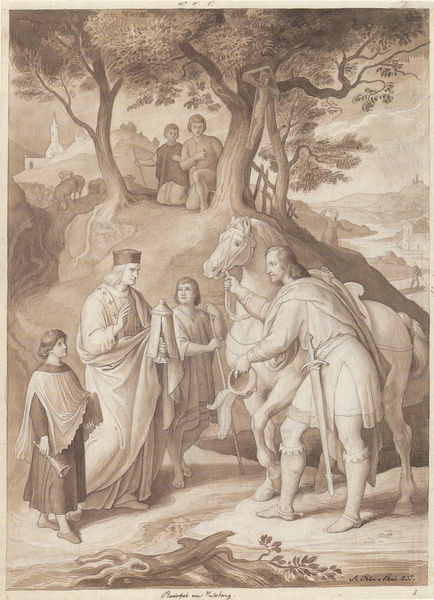
Titel: Rudolf von Habsburg bietet dem Priester sein Pferd an
Künstler: Julius Schnorr von Carolsfeld
Standort: München
Institution: Städtische Galerie im Lenbachhaus, Graphische Sammlung
Schlagwörter: baum, berg, blätter, feder, gruppe, hand, himmel, laub, mann, umhang, weiß, bäume, fluss, kirchturm, landschaft, menschen, mädchen, ocker, see, stadt, äste, braun, frau, grau, hintergrund, hut, männer, nase, schwarz, zeichnung, hund, hunde, tiere, weg, wiese, zaun, haube, kappe, mütze, bibel, diener, falten, mensch, bild, signatur, ast, erde, hügel, stamm, zweige, kirche, geistlicher, gewand, haare, kelch, familie, gewänder, kind, blatt, pflanzen, tal, wald, kinder, pferd, reiter, stock, deutschland, federhut, sattel, schweif, zaumzeug, zügel, kopfbedeckung, italien, perspektive, zwei, stab, jungen, knaben, bergig, dorf, grafik, kuh, grisaille, sepia, romantik, beobachter, bischof, könig, papst, junge, nazarener, schwein, knabe, burg, kreuz, wurzel, festung, druck, stich, illustration, schwert, knien, stiefel, kardinal, treffen, beten, schuh, pinsel, ritter, schimmel, talar, prister, pfarrer, wurzeln, rasiert, christus, ross, christlich, begegnung, knieen, messdiener, ministrant, ministranten, monstranz, priester, segen, segnen, begrüssung, menschengruppe, verbeugung, geistliche, heiliger, eiche, heilige, tröte, brüder, kupferstich, christen, gravure, bote, schafe, hirten, schaafe, deutschrömer, bruder, trompete, stifter, luss, raffael, sau, bartlos, bestattung, kreus, lazerus, grissaille, schert, kirchenmänner, burschen, ügel, brider, barret, italienische gruppe, lukasgilde, pferd in gruppe, rudolph von habsburg, vuvuzuela, swarz